Question: I recently work a lot with Dom and Javascript, and repeated many times of switching from Elements and Consoles tab. Just wondering is there anyway that I can split 2 Tabs into different window panes?
Thanks

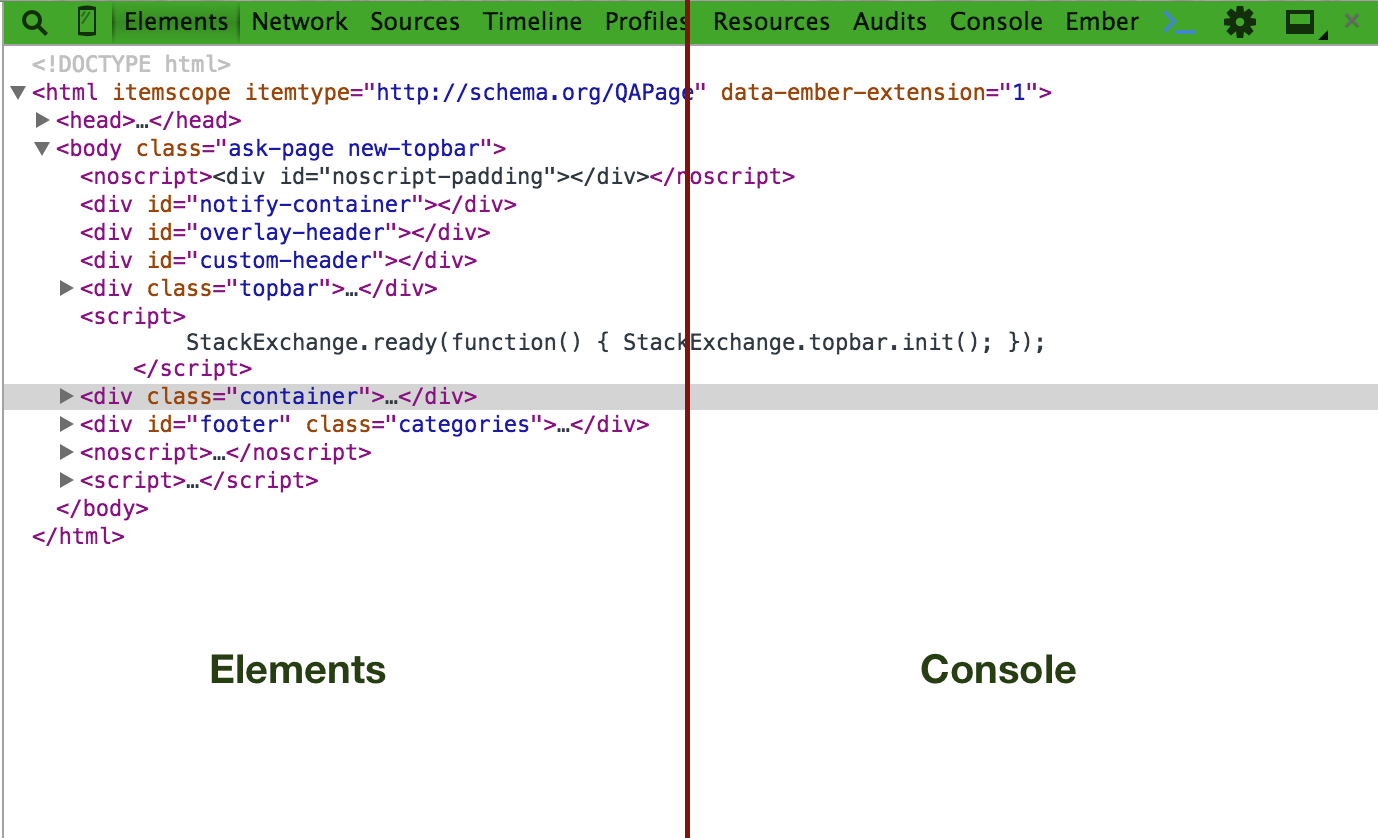
Answer: I don't know of a way to do exactly what you're asking, but you could open the console from Firefox's built in developer tools and the HTML pane on Firebug. Then you could position them any way you like.
I prefer Firebug to the built in tools, but the built in tools have come a long way recently and the console is (for me) close enough for what I need.